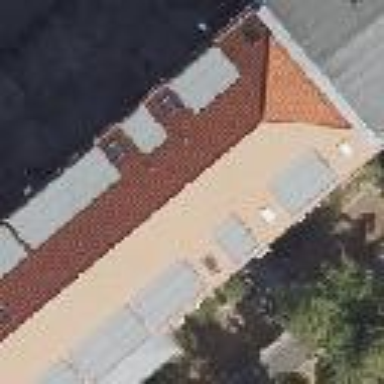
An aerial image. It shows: Gabled roof adorns the apartments building.